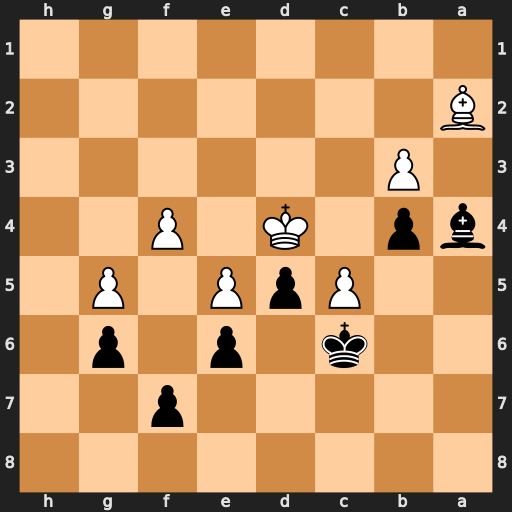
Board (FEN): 8/5p2/2k1p1p1/2PpP1P1/bp1K1P2/1P6/B7/8
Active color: b
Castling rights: -
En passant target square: -
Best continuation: Bb5 Bb1 Be2